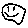
Label: smiley face